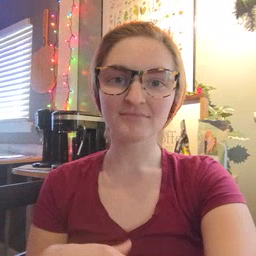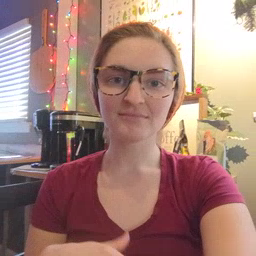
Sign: grandpa